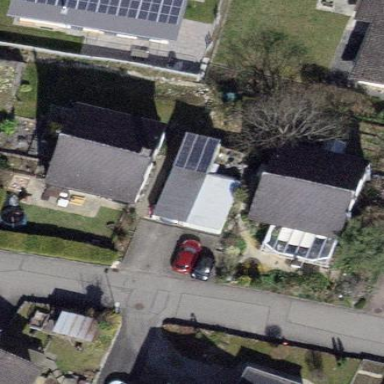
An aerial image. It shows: Group of garages.